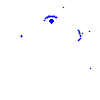
Particle: electron